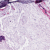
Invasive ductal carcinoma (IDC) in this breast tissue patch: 1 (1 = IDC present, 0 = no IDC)